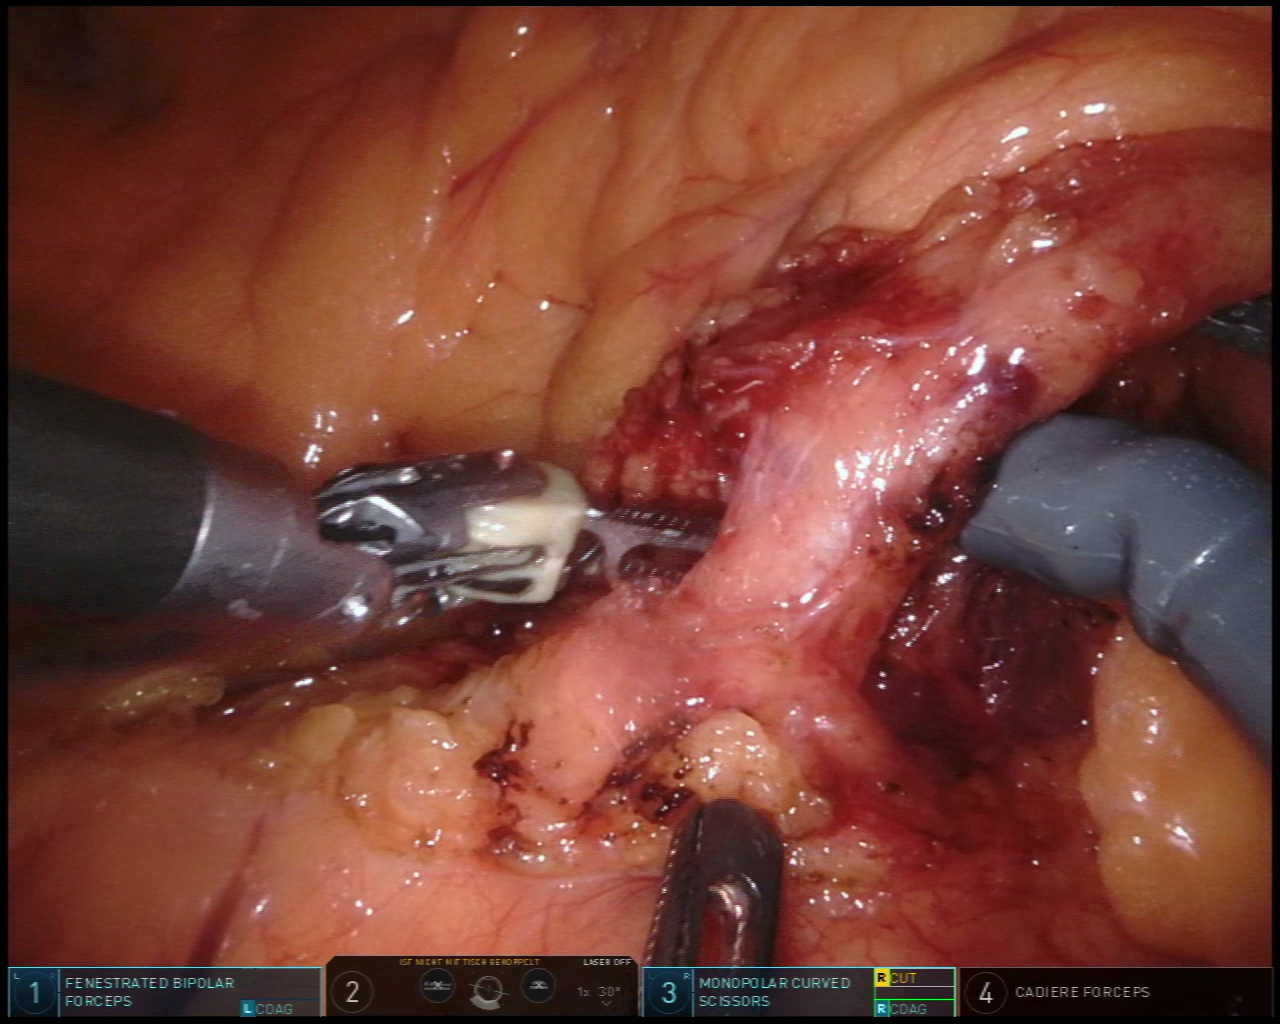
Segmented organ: inferior_mesenteric_artery
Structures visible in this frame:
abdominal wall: no
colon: no
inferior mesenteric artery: yes
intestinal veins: no
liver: no
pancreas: no
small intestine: no
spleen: no
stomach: no
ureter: no
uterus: no
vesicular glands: no